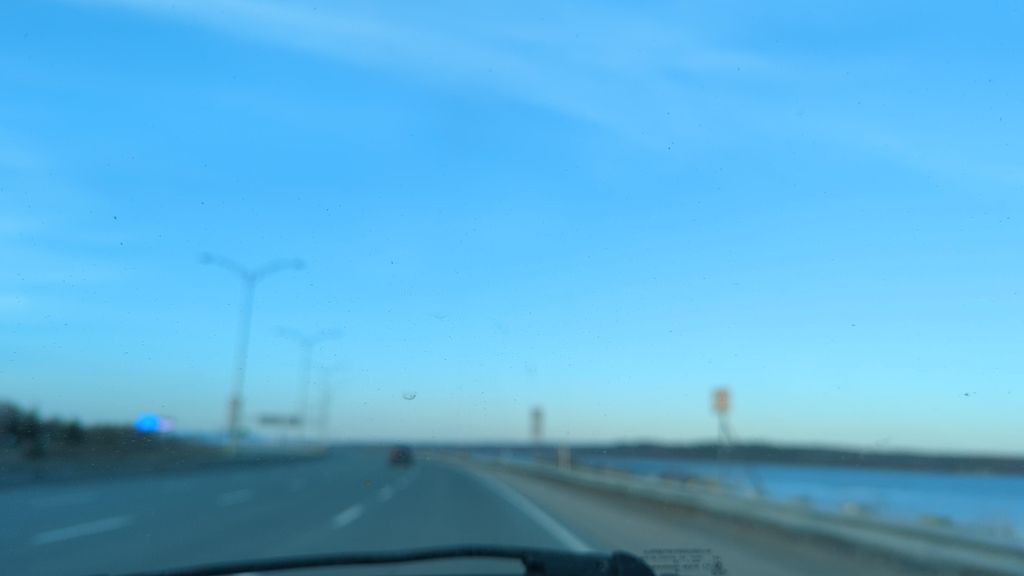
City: quebec_city